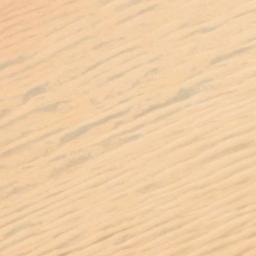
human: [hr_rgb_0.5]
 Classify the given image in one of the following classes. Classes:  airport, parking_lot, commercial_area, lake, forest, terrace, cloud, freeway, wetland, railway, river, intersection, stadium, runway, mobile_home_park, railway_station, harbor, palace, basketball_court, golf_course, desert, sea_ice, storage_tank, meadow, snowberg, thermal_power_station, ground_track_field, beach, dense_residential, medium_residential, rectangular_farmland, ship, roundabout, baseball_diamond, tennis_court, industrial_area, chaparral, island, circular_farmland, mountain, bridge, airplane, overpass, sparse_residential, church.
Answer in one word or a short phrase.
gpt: desert